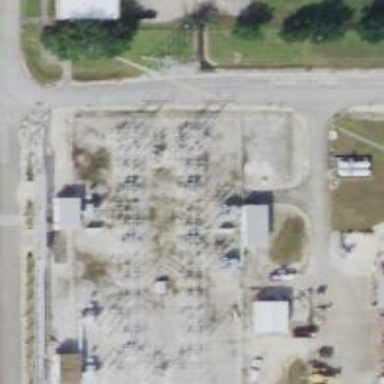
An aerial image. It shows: Switch for power supply.